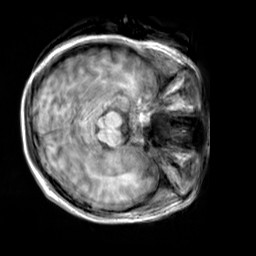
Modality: T1w
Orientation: axial
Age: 27
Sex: female
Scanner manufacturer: siemens
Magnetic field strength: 3 T
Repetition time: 2.3 s
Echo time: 0.00303 s